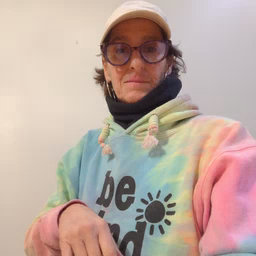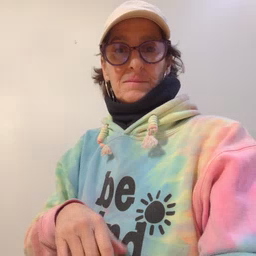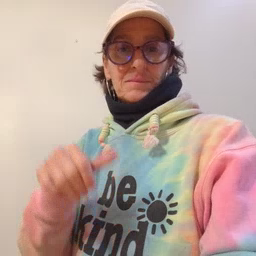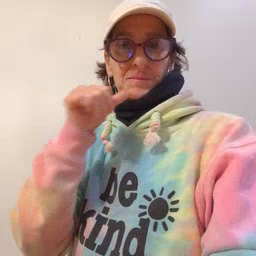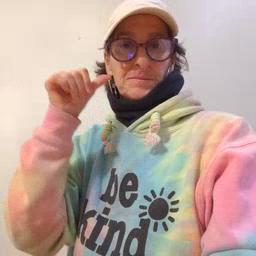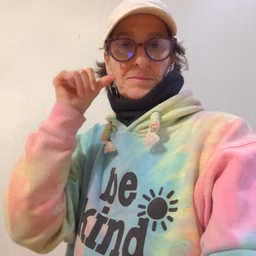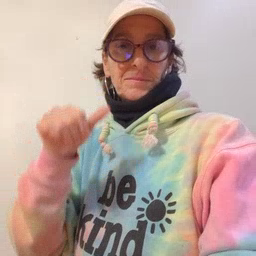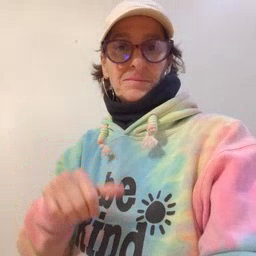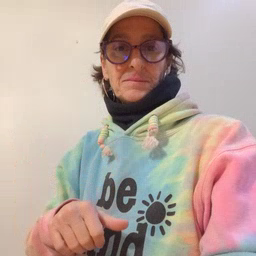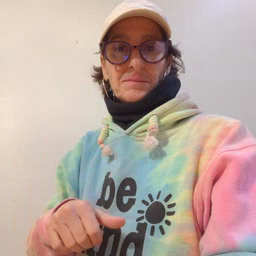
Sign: yesterday